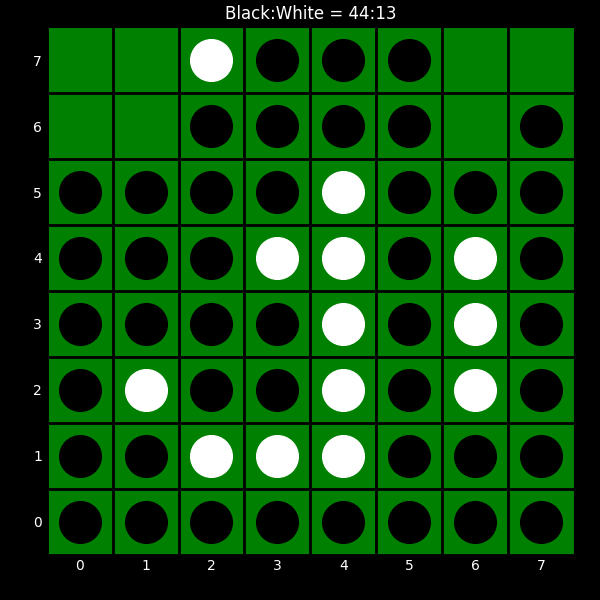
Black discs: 44
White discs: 13